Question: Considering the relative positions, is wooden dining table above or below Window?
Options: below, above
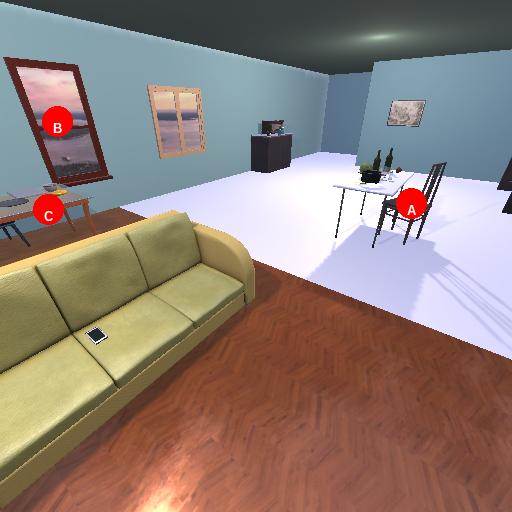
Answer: below